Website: ulta-beauty
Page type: customer-info-address
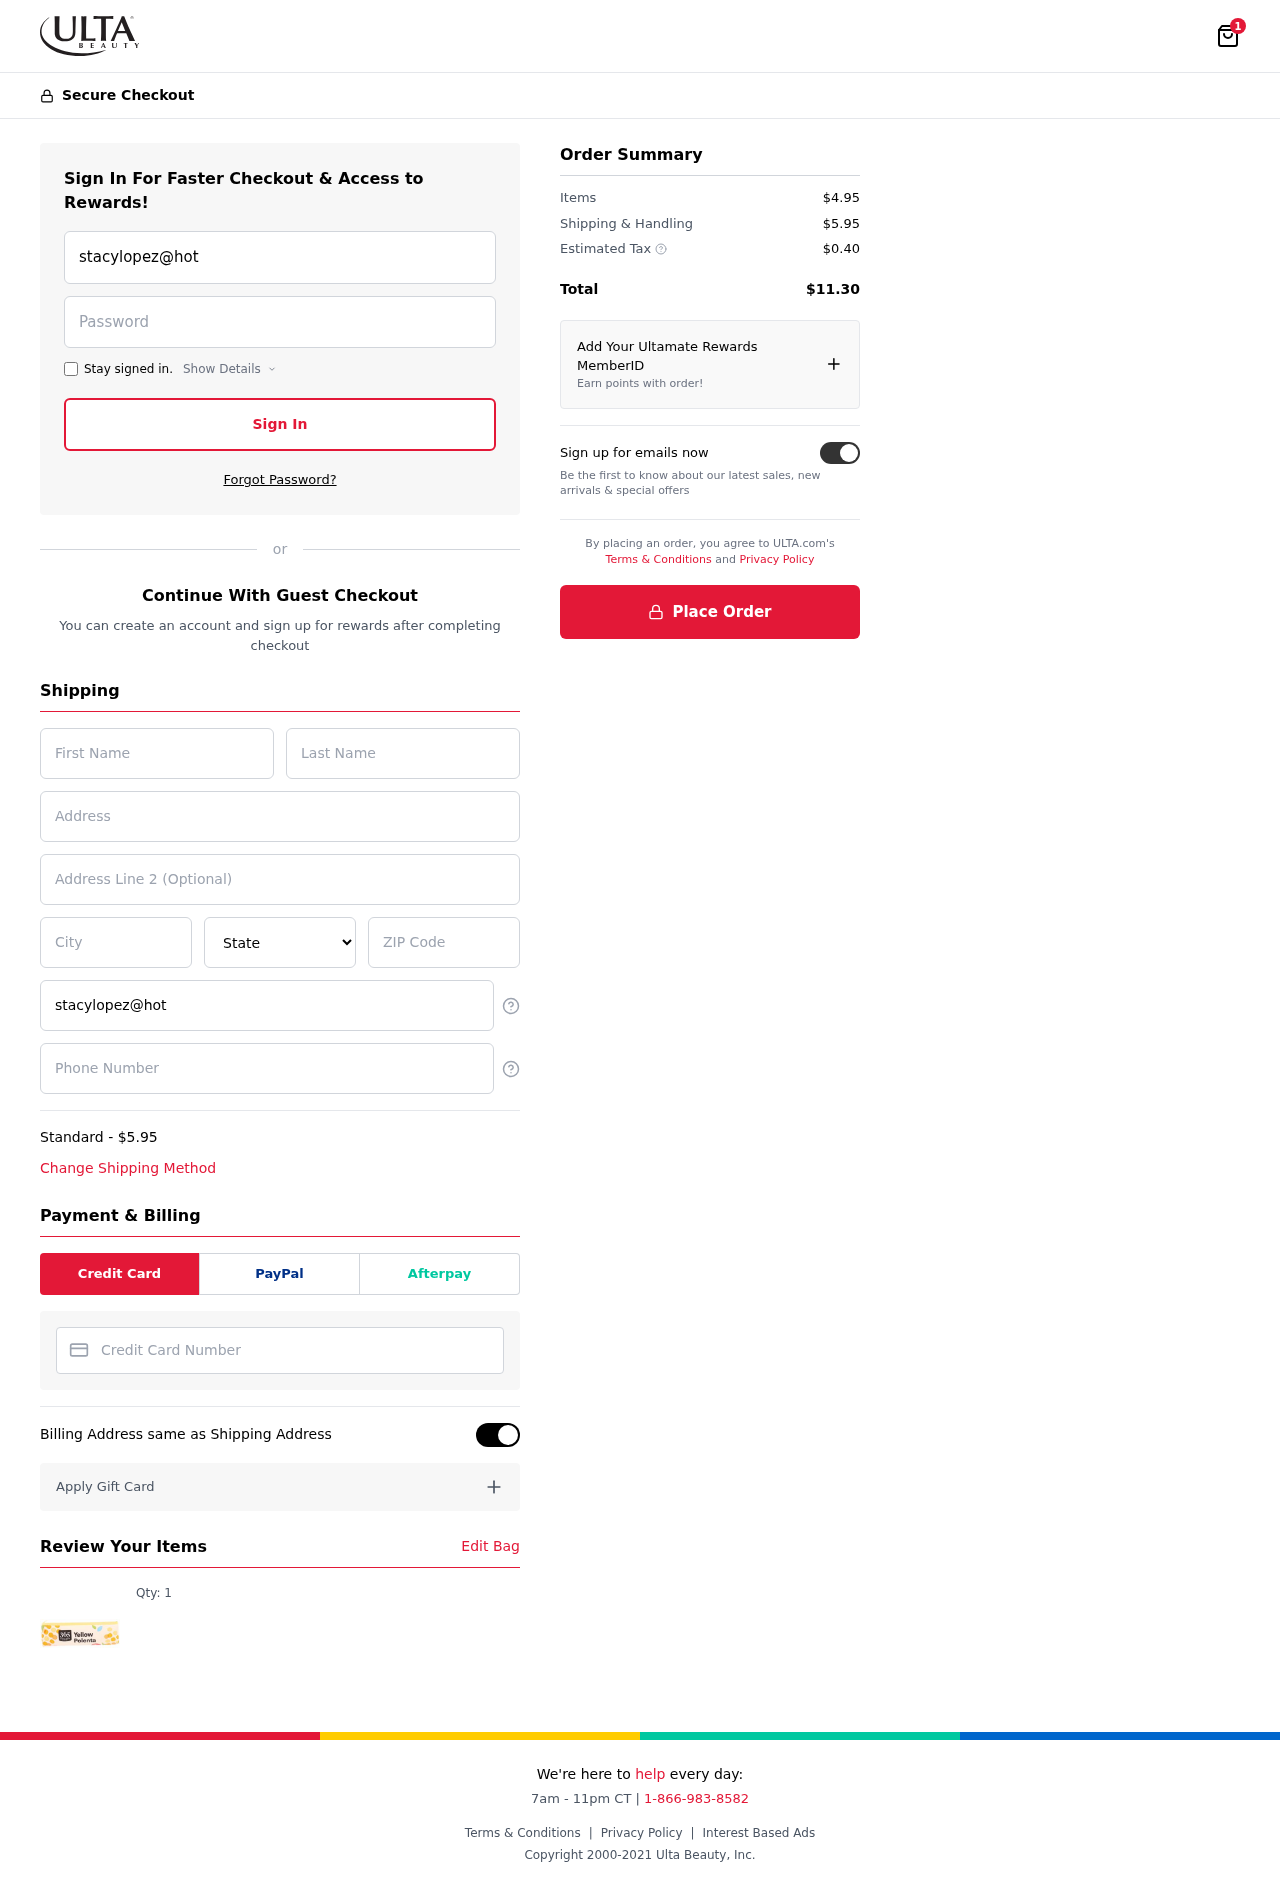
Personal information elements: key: PII_CARD_NUMBER
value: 4180 5021 6009 7688
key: PII_CITY
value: South Donna
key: PII_EMAIL
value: stacylopez@hotmail.com
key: PII_FIRSTNAME
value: Stacy
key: PII_LASTNAME
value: Lopez
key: PII_PHONE
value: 9776039831
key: PII_POSTCODE
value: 89164
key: PII_STATE
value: PW
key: PII_STREET
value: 30400 Williams Views Suite 376
Product elements: key: PRODUCT1_QUANTITY
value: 1
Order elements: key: ORDER_NUM_ITEMS
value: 1
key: ORDER_SHIPPING_COST
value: $5.95
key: ORDER_ITEMS_TOTAL
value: $4.95
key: ORDER_SHIPPING_COST2
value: $5.95
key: ORDER_TAX
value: $0.40
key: ORDER_TOTAL
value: $11.30